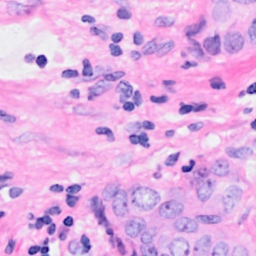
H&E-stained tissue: Breast